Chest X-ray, PA view. Patient: 62 years old, sex M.
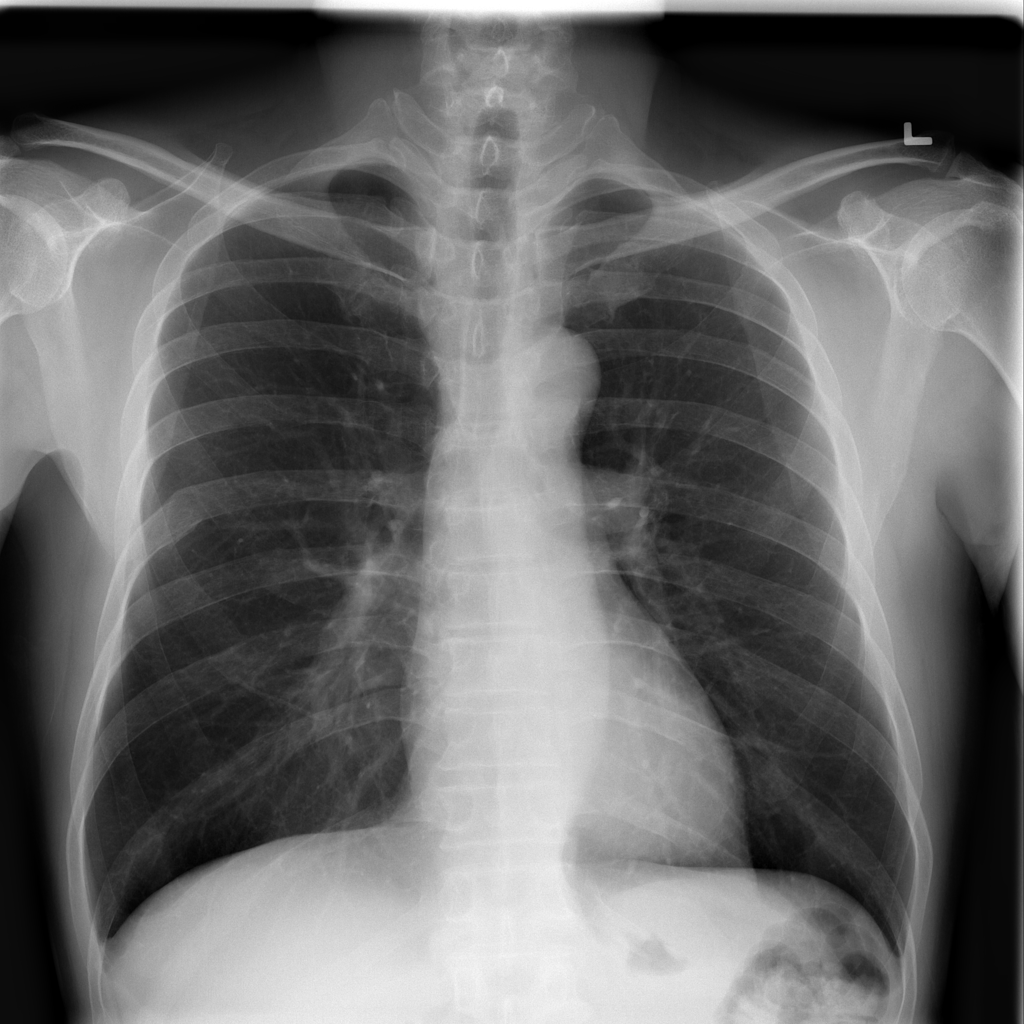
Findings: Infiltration